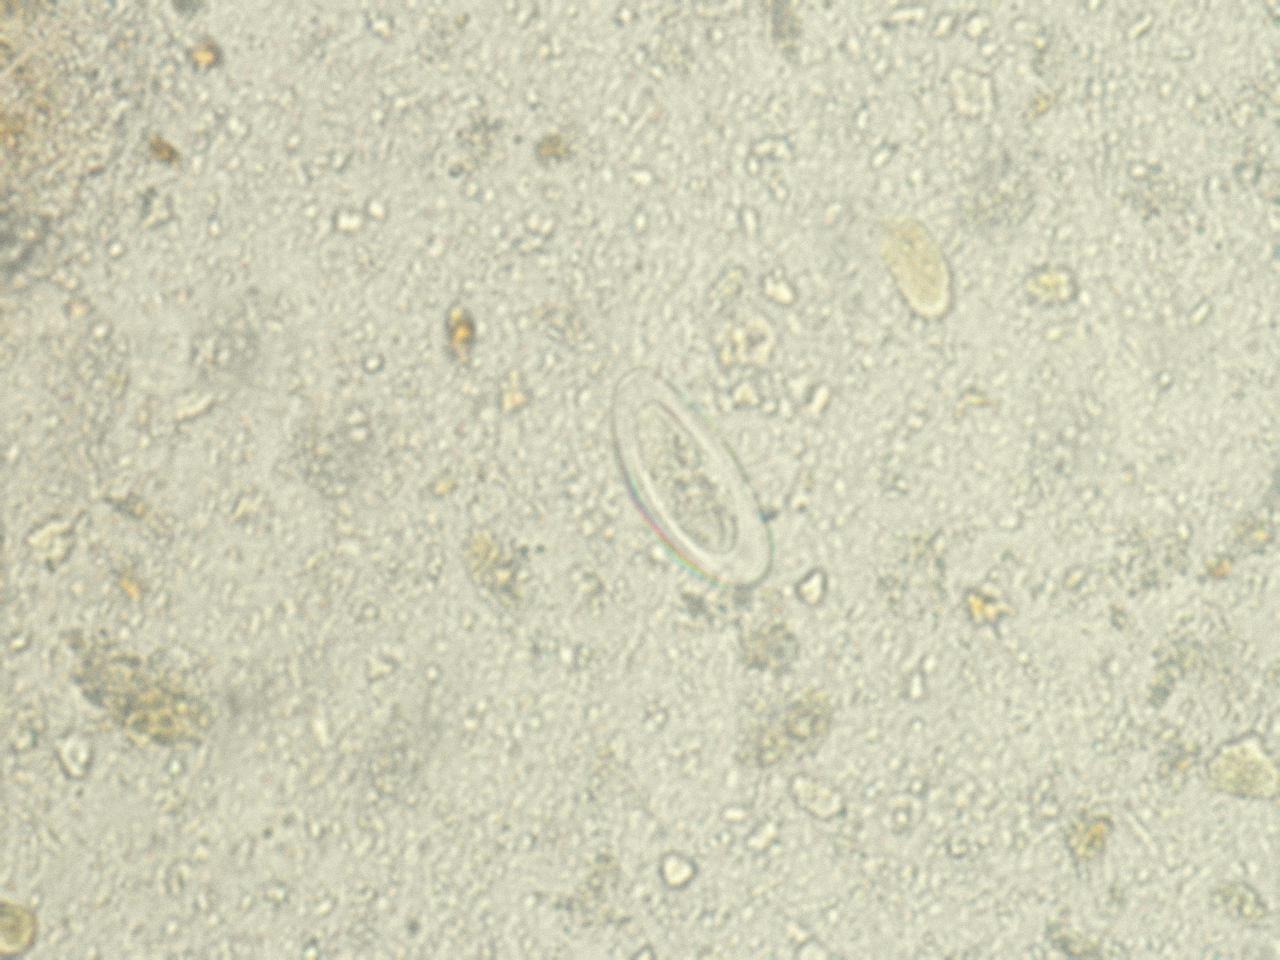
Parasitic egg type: Enterobius vermicularis